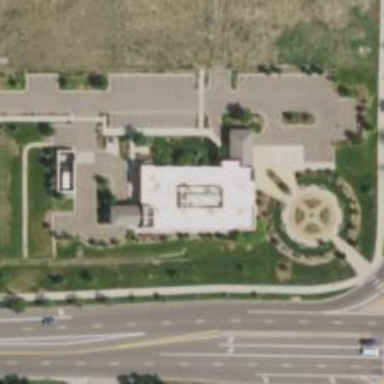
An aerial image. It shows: Healthcare clinic.